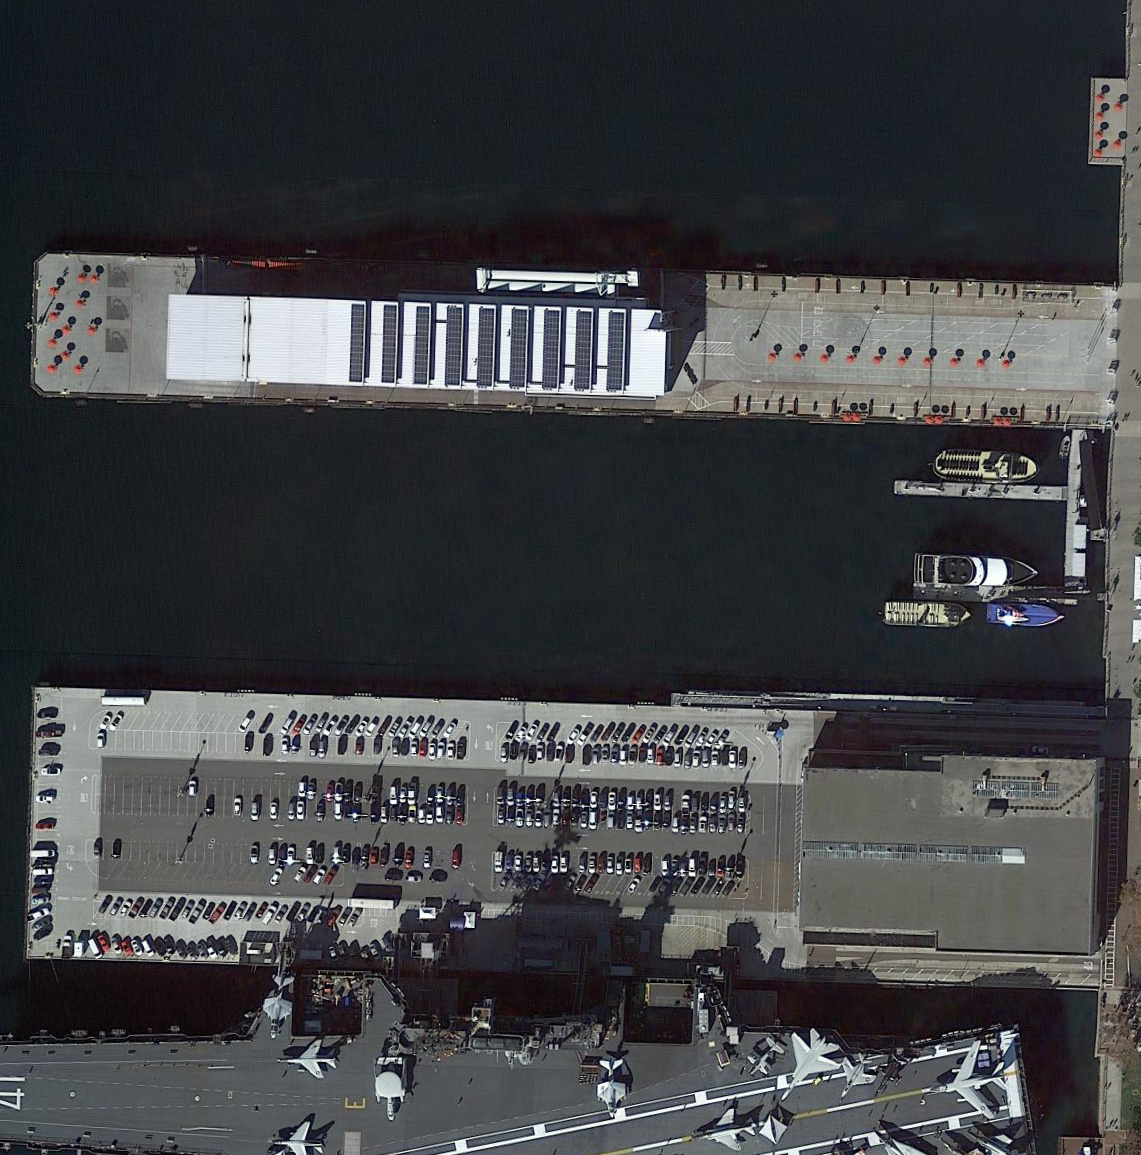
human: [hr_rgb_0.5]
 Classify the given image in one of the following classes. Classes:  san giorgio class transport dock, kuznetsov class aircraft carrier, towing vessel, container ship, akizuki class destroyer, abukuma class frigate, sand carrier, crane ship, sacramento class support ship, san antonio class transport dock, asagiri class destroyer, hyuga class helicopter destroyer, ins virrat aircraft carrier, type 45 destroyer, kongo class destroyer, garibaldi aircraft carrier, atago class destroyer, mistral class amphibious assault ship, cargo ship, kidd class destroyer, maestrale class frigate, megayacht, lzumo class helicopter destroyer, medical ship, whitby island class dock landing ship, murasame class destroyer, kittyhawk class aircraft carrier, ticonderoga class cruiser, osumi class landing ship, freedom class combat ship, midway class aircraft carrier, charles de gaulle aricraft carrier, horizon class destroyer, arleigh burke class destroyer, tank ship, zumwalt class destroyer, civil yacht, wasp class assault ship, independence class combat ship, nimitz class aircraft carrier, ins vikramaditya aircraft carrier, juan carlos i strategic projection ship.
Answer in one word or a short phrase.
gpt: Midway class aircraft carrier